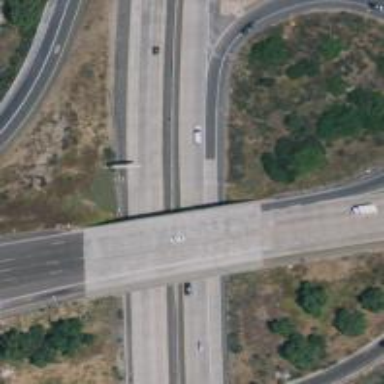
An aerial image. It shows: Motorway junction.